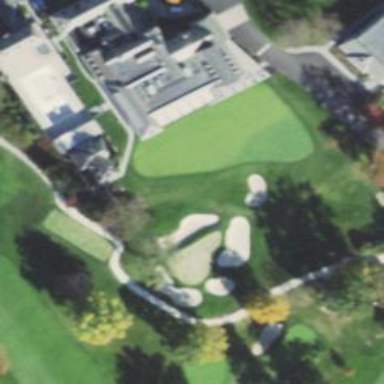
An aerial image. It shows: View of golf hole.